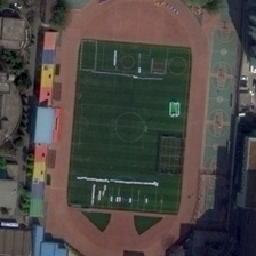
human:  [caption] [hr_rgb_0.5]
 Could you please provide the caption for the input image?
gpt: This standard football field owns a colorful stand.

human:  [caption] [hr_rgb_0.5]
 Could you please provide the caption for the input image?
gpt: There are several buildings around the playground.

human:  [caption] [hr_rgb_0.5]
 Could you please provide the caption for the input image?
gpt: The standard football field has a colorful stand.

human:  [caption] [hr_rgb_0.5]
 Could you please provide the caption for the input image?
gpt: There are some buildings around the playground.

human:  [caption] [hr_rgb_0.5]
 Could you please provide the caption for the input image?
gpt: several buildings are around a playground.